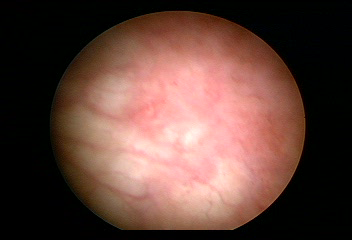
Modality: WLC
Class: Normal mucosa
Bladder cancer association: No